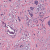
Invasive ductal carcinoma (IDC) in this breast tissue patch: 1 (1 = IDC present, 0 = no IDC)